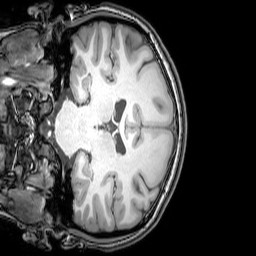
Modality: T1w
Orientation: coronal
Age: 21
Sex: female
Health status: healthy
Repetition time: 0.081 s
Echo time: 0.037 s